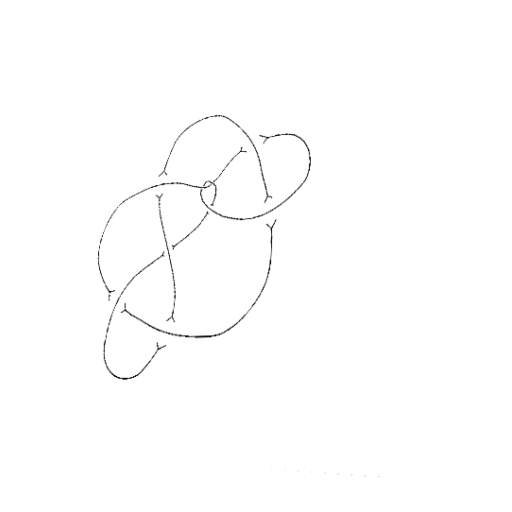
Crossing number: 9